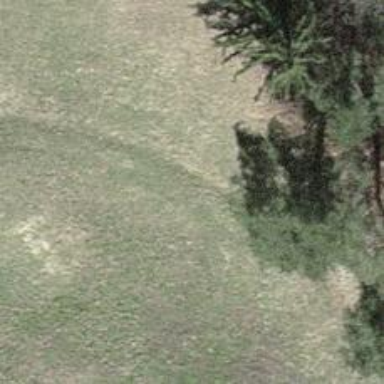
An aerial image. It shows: Grassy track with grade 5 track type.